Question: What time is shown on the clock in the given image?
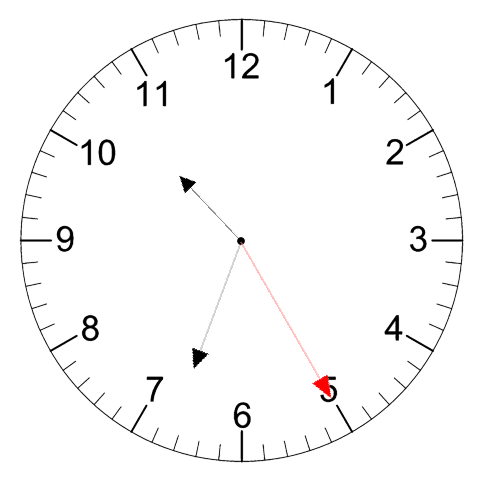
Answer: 10:33:25